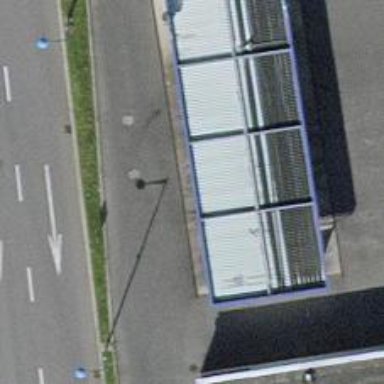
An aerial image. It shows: Service road passing through building tunnel.